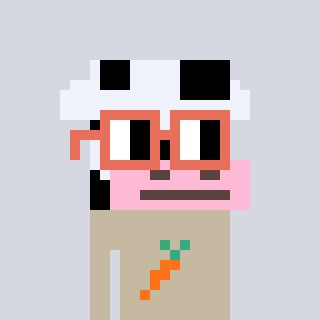
a pixel art character with square orange glasses, a cow-shaped head and a bege-colored body on a cool background